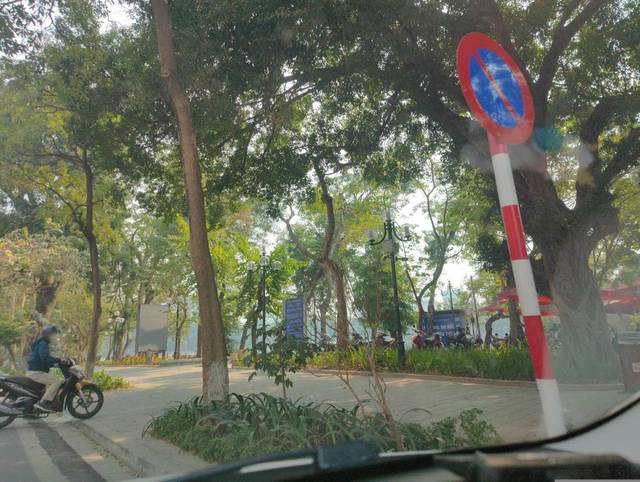
Region: Vietnam
Coordinates: 21.02, 105.844